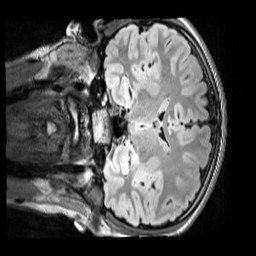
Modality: FLAIR
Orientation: coronal
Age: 13
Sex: male
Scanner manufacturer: siemens
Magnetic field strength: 3 T
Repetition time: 5 s
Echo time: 0.388 s